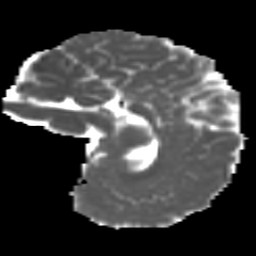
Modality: MD
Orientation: sagittal
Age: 10
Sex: male
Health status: ill
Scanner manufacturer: ge
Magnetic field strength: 3 T
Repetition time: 6.752 s
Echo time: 0.079 s